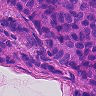
Metastatic tissue present: yes